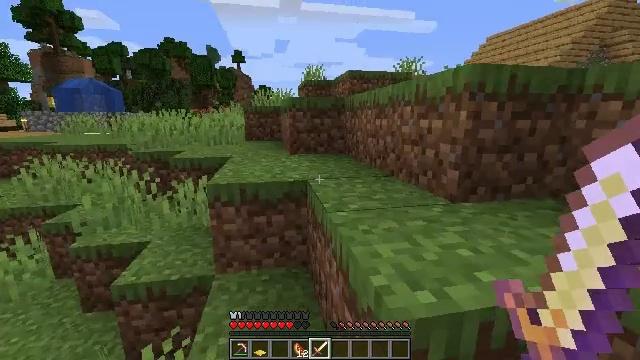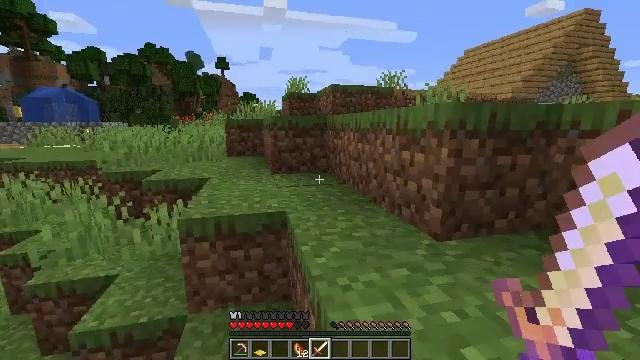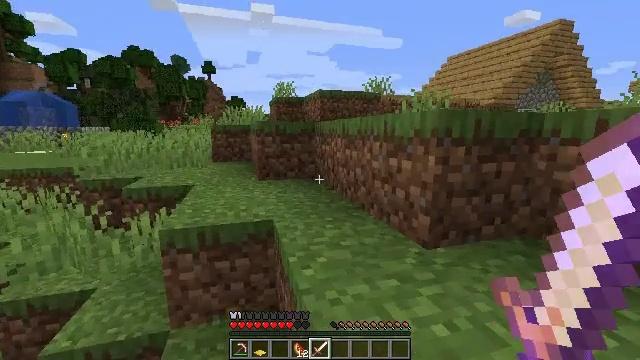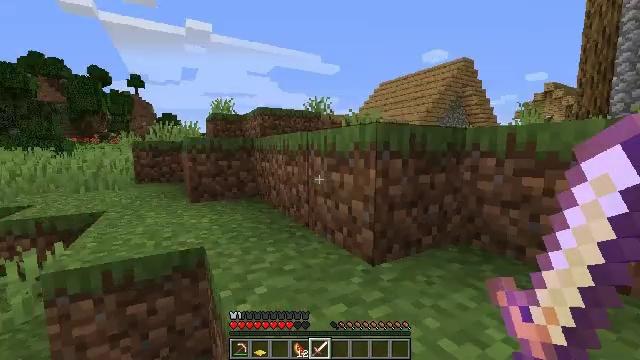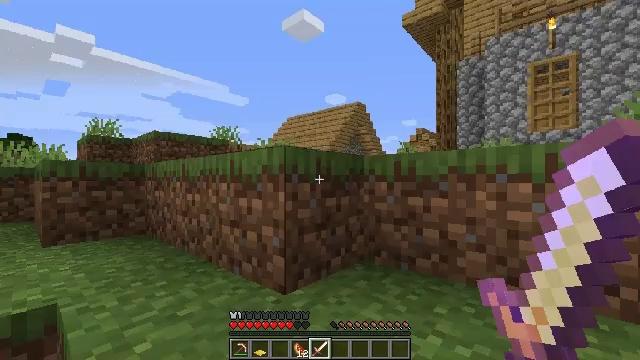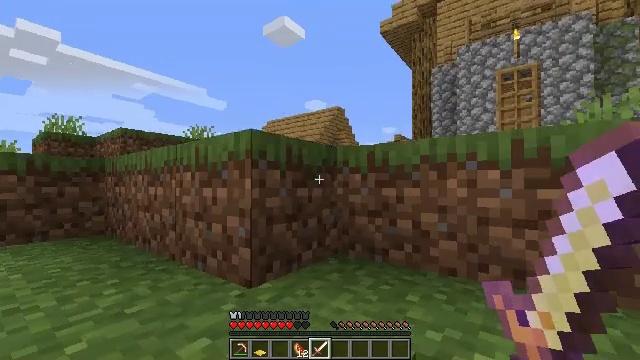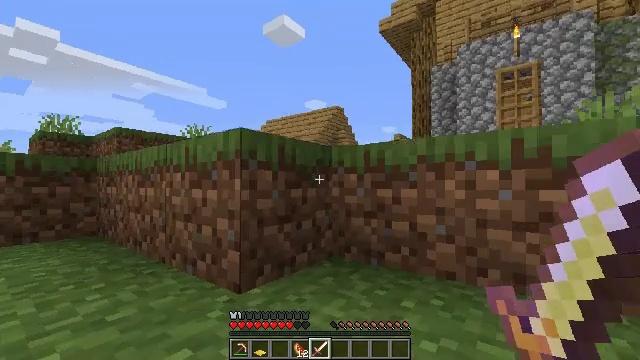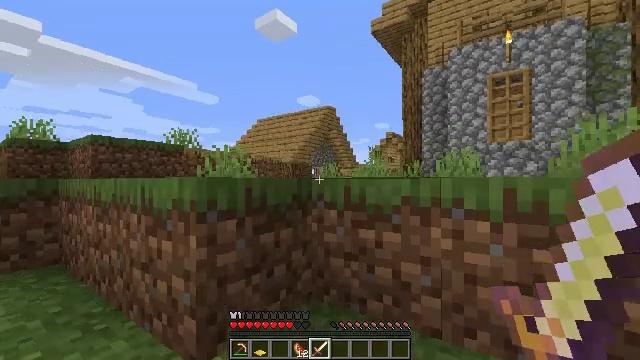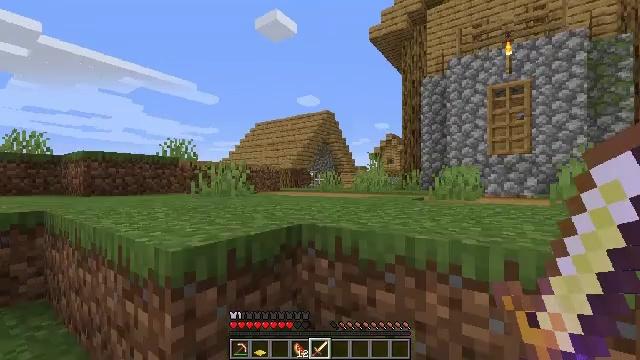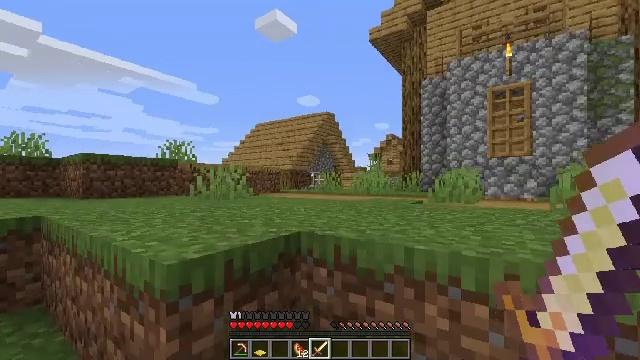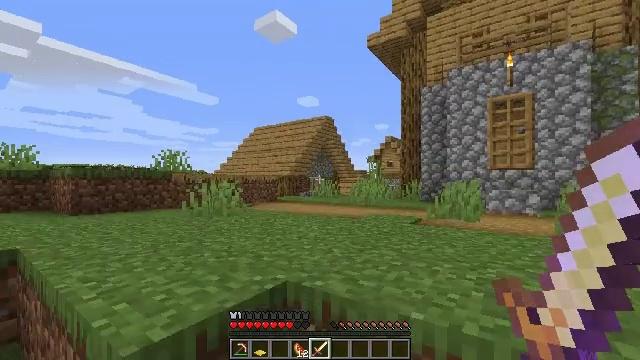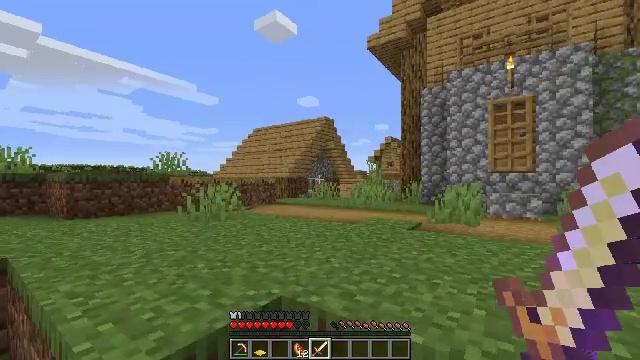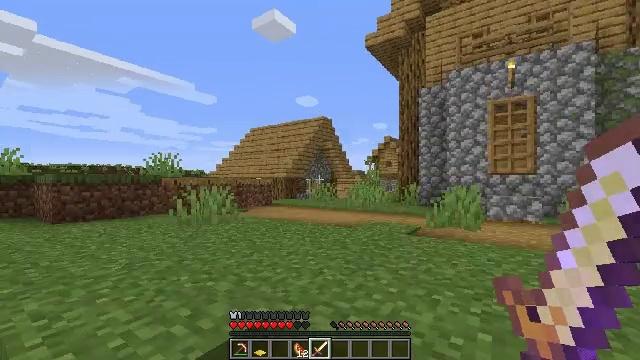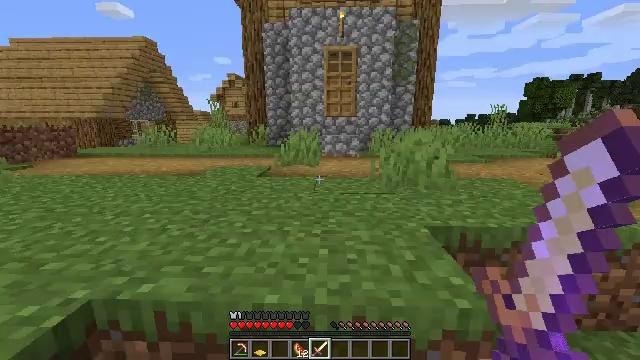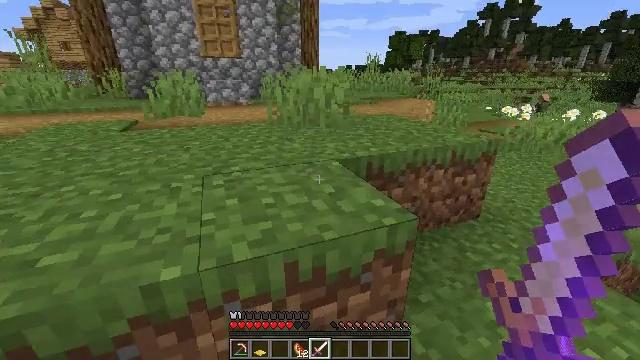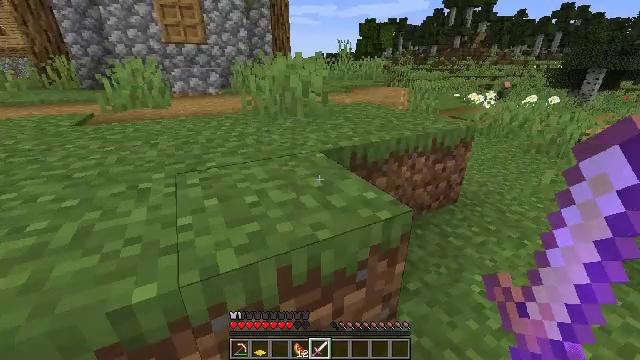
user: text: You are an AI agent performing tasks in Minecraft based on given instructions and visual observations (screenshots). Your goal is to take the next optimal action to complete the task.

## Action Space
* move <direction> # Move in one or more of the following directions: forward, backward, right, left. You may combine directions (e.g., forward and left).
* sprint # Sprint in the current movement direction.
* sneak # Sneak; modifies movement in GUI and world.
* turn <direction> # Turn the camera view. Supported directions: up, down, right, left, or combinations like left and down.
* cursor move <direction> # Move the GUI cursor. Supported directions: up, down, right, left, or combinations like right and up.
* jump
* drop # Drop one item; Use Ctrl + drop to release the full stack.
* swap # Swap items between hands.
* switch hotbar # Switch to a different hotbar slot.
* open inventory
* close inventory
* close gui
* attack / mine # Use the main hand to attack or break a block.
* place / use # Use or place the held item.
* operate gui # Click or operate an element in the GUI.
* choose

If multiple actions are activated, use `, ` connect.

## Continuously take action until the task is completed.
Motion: motion action
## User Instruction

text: Break the green carpet for reuse.
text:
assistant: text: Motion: move forward, turn right and up, jump
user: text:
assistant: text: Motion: move forward, turn right, jump
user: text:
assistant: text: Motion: move forward, turn right and up, jump
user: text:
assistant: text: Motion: move forward, turn right and up, jump
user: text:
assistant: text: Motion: move forward, turn right and up, jump
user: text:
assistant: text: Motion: move forward, jump
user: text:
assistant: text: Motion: move forward, turn right, jump
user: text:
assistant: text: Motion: move forward, jump
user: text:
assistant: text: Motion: move forward, jump
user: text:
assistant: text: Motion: move forward, jump
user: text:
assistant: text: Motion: move forward, jump
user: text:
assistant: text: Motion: move forward, jump
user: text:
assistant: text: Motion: move forward, turn right and down, jump
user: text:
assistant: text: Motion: move forward, turn right and down, jump
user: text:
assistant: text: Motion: move forward, turn right and down, jump
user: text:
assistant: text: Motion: move forward, jump
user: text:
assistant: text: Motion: move forward, jump
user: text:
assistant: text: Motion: move forward, jump
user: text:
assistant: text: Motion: move forward, turn left and up, jump
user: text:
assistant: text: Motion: move forward, turn left and up, jump
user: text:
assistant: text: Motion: move forward, turn left, jump
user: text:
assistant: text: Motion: move forward, jump
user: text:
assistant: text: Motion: move forward, jump
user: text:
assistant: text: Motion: move forward, jump
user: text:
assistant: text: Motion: move forward, jump
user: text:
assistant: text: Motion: move forward, jump
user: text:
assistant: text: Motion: move forward, jump
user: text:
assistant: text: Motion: move forward, jump
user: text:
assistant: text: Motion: move forward, jump
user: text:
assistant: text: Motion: move forward, turn left, jump